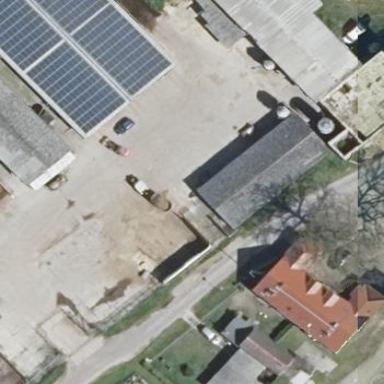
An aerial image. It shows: Gabled farm auxiliary building with grey roof. The roof is oriented along the structure.